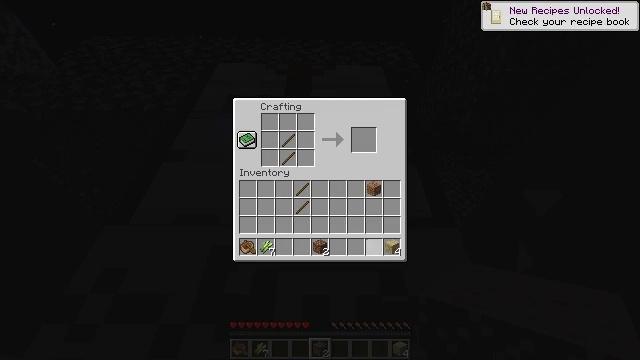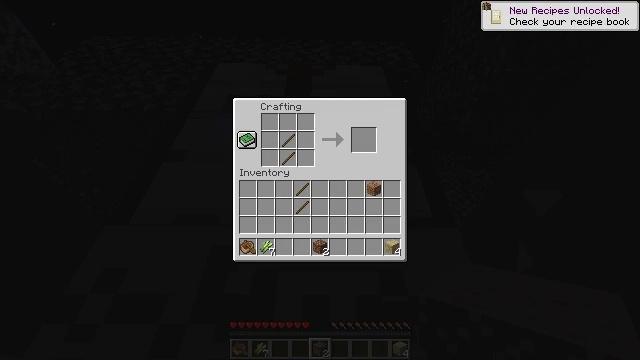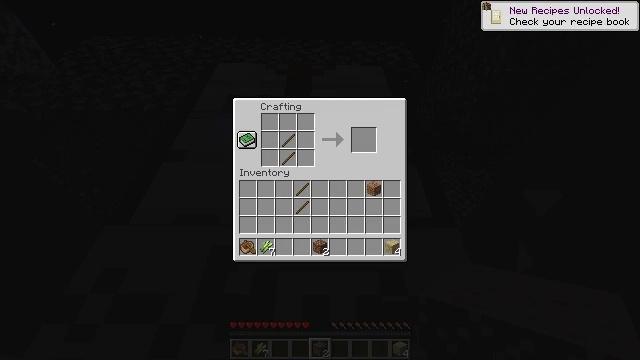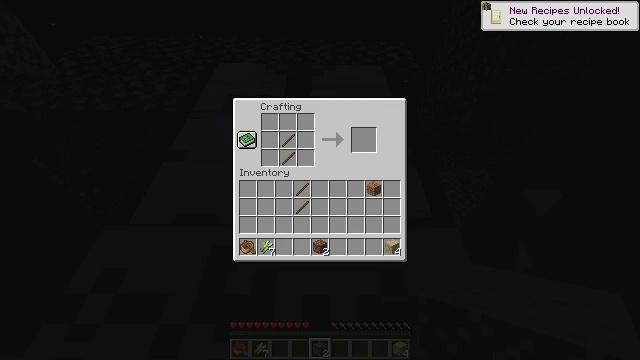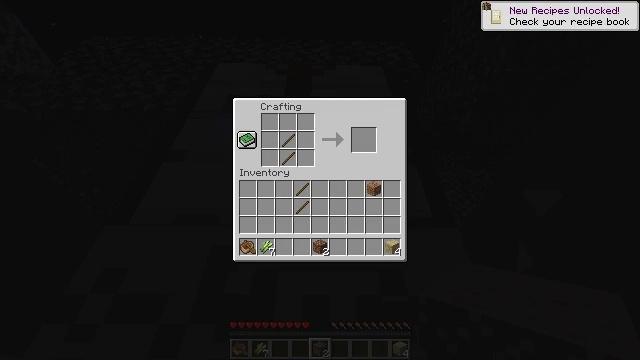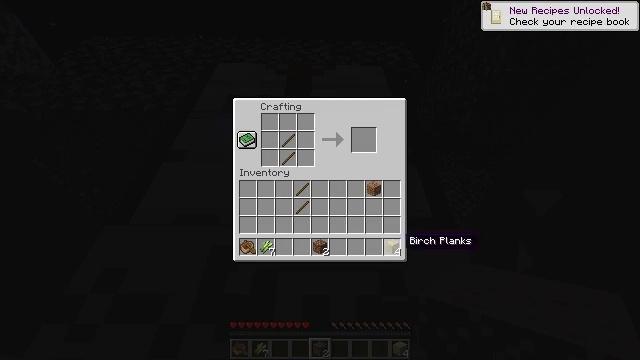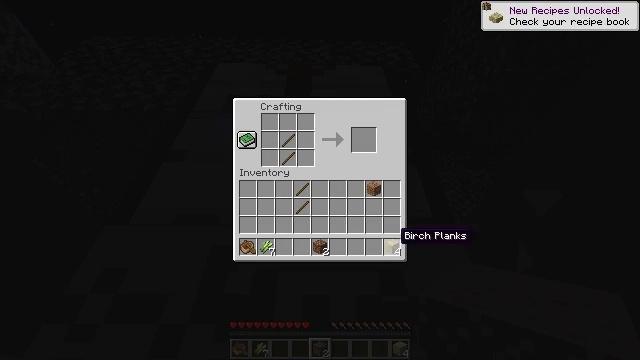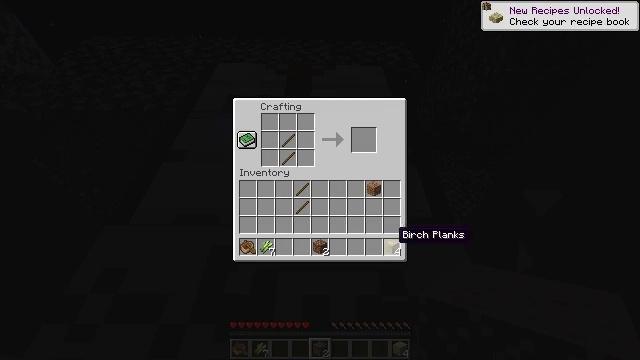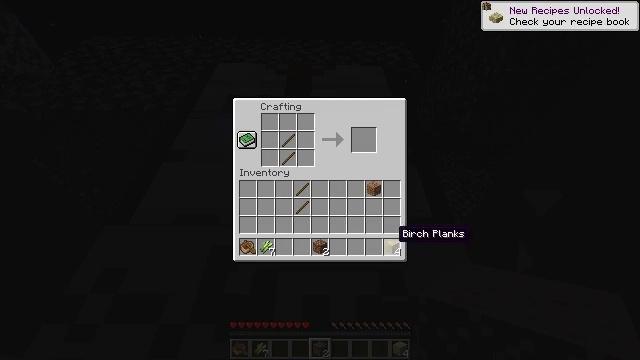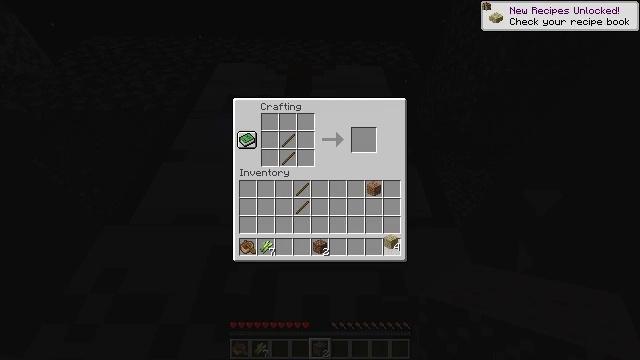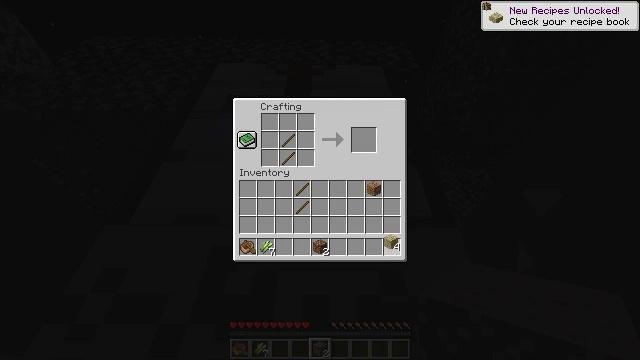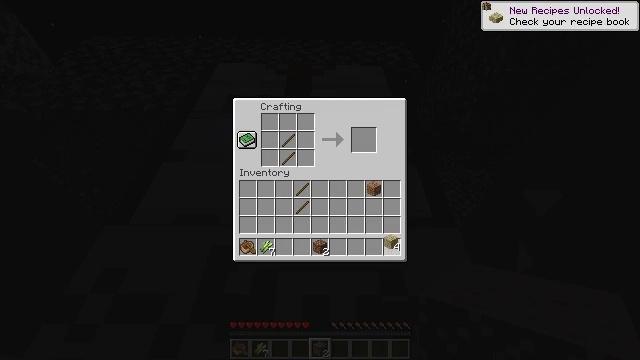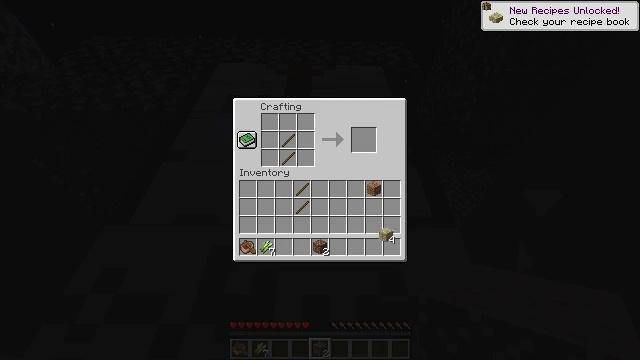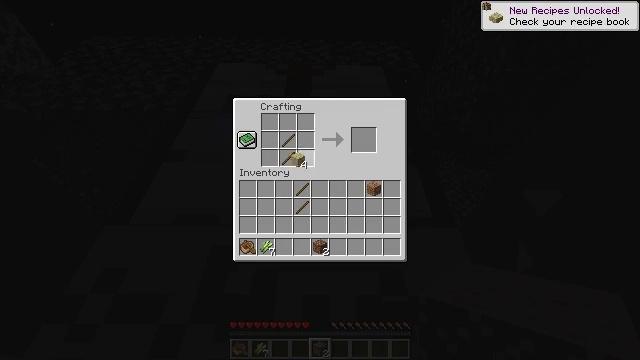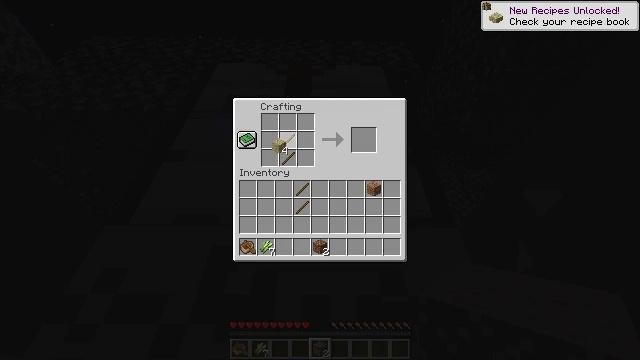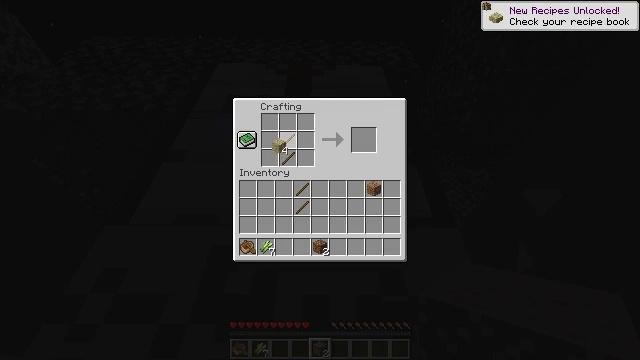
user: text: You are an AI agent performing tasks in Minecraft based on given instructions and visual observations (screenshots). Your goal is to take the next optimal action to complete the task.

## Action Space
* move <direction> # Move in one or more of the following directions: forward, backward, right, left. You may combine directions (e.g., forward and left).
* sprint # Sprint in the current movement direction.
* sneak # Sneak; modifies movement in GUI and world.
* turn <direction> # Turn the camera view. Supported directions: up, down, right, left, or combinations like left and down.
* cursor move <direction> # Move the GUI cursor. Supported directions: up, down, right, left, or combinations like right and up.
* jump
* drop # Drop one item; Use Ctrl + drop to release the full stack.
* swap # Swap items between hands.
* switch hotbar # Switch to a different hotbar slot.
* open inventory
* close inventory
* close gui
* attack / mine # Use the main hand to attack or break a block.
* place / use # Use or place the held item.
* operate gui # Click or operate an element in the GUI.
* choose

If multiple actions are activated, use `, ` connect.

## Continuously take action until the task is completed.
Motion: motion action
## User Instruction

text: Open the crafting table to craft a wooden pickaxe.
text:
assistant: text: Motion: cursor move right and down
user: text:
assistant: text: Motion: no_op
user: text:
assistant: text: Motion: no_op
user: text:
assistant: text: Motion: no_op
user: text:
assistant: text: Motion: cursor move left and up
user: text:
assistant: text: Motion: no_op
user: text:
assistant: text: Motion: no_op
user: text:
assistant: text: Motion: no_op
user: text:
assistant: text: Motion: operate gui
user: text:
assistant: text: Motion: operate gui
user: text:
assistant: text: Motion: operate gui
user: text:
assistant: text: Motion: cursor move up
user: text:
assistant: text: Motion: cursor move left and up
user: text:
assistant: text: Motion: cursor move left and up
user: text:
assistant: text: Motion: no_op
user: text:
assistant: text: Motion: no_op
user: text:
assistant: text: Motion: no_op
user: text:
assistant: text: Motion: no_op
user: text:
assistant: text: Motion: cursor move up
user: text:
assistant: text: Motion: cursor move up
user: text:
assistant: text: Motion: no_op
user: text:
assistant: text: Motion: no_op
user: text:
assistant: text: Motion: no_op
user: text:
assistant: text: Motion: choose
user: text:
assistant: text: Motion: choose
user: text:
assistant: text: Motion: choose
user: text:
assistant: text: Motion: cursor move right, choose
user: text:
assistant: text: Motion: cursor move right, choose
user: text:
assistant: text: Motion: choose
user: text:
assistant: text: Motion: choose